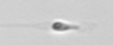
Label: flagellate_morphotype3